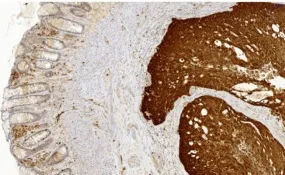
Histopathology and immunohistochemistry of a squamous cell carcinoma of the anal canal in patient II.2. In 10.6x magnification. HPV, human papilloma virus.
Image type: pathology (immunostaining)